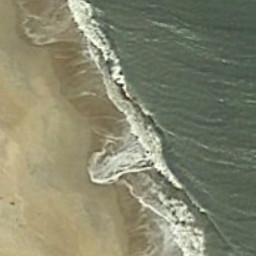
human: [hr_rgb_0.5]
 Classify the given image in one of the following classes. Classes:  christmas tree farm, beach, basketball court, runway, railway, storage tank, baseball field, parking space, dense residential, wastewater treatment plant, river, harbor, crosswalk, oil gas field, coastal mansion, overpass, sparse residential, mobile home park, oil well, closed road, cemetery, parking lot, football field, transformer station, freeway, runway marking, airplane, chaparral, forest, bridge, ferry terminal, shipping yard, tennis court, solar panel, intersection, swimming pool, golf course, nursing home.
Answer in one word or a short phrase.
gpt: beach